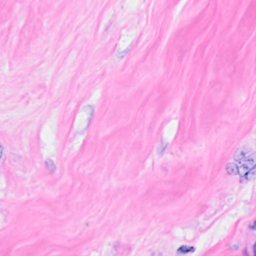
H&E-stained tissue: Breast